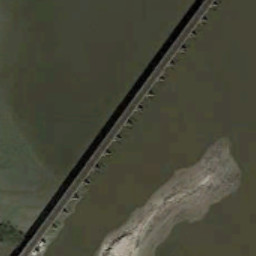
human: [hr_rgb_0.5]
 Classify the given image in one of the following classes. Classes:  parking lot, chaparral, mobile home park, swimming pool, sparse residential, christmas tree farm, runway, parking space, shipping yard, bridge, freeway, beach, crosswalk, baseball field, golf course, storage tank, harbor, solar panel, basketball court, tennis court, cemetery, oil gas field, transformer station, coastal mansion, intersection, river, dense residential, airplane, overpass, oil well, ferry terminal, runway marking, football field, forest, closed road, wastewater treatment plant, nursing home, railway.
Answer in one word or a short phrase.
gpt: bridge